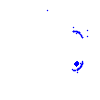
Particle: electron